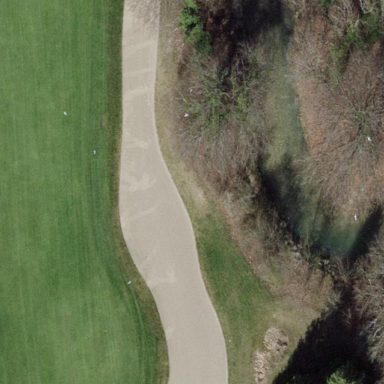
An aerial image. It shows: Golf bunker filled with natural sand.